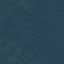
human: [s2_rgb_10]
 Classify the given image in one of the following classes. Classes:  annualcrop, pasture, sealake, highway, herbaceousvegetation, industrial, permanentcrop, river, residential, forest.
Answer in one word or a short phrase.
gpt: Forest